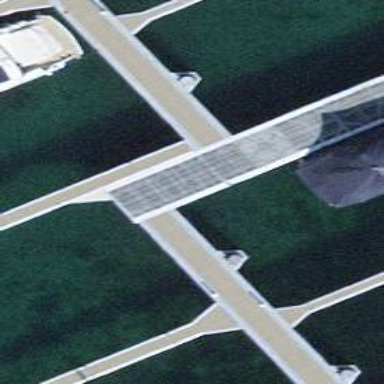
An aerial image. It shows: Man-made pier.